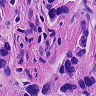
Metastatic tissue present: yes